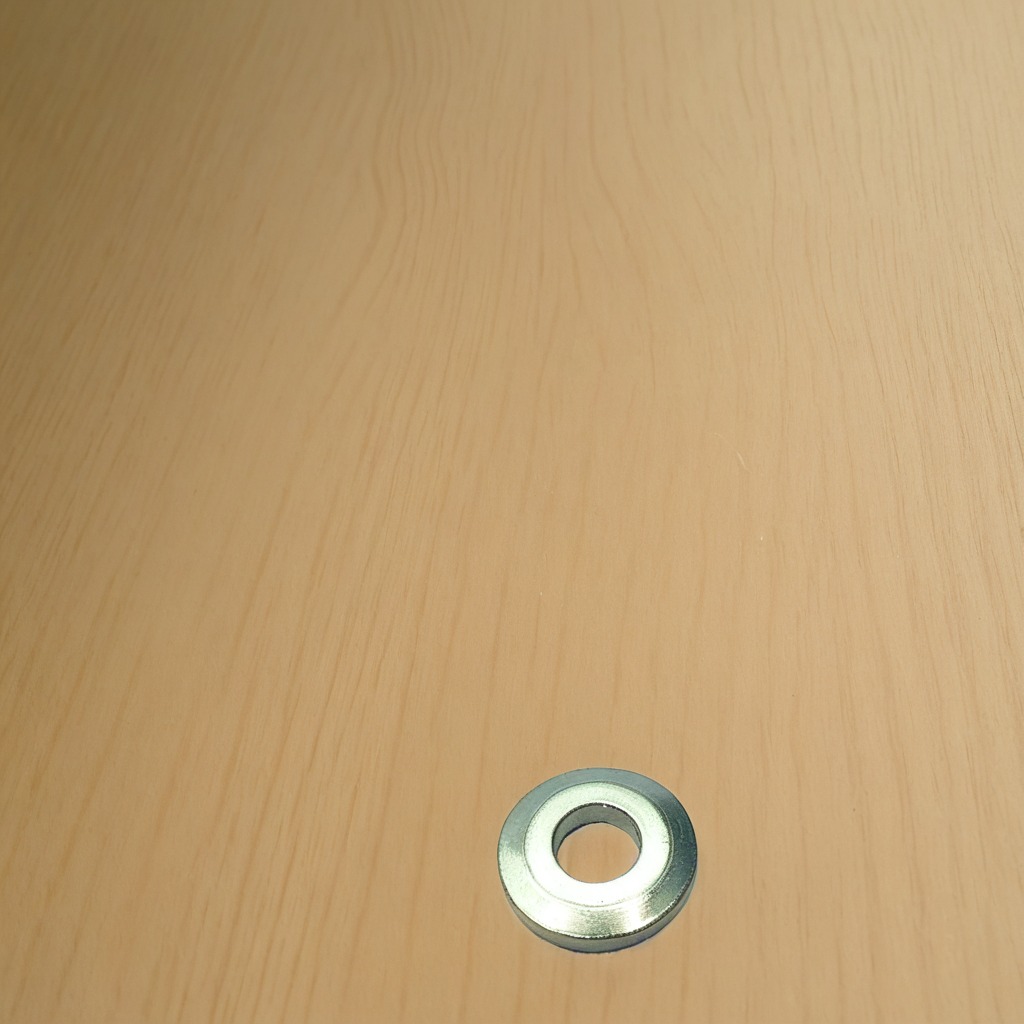
A flat metal washer lying on the plywood surface in a paint workshop lit by afternoon window light.